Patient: sex F, age 76
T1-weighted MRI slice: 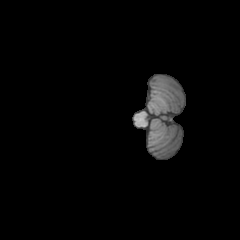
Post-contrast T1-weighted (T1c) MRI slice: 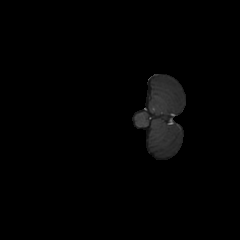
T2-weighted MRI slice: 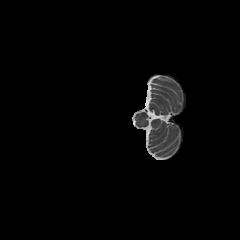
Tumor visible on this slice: no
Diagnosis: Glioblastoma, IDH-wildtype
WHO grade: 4